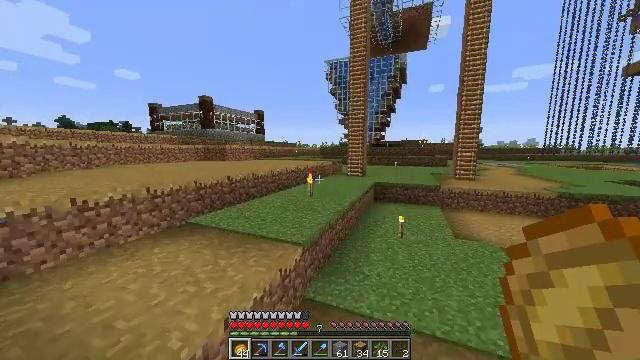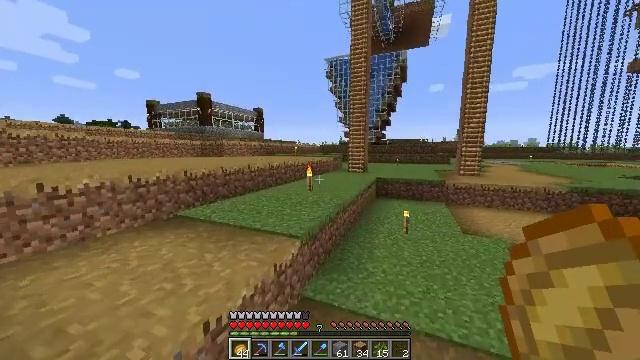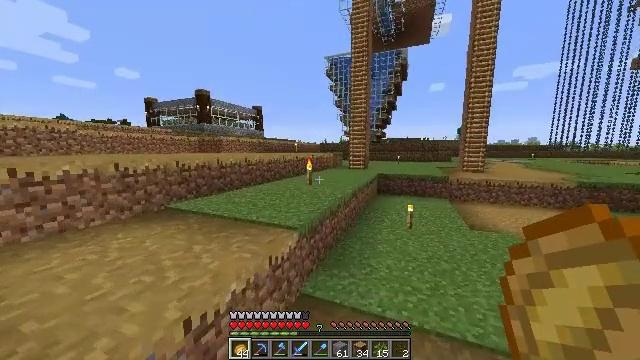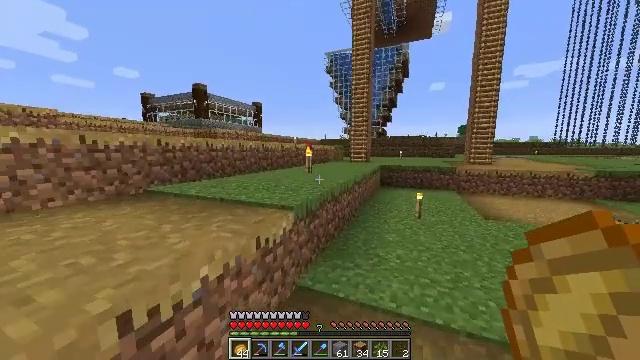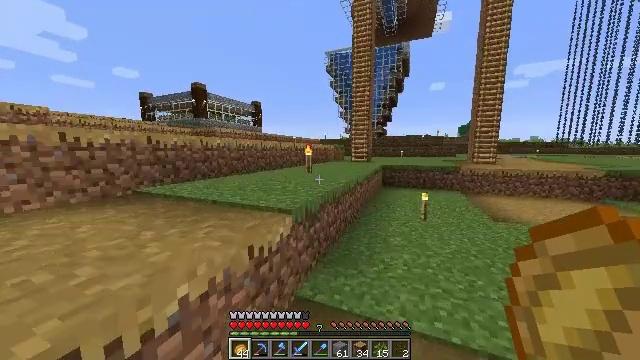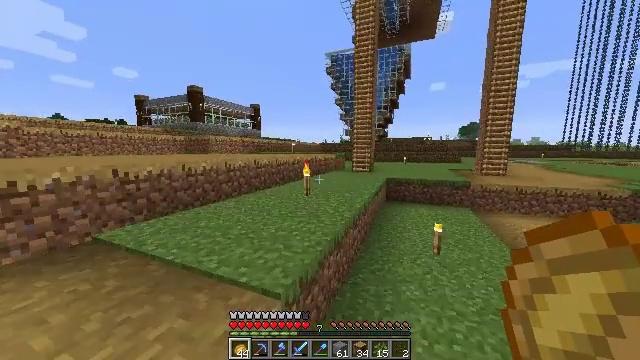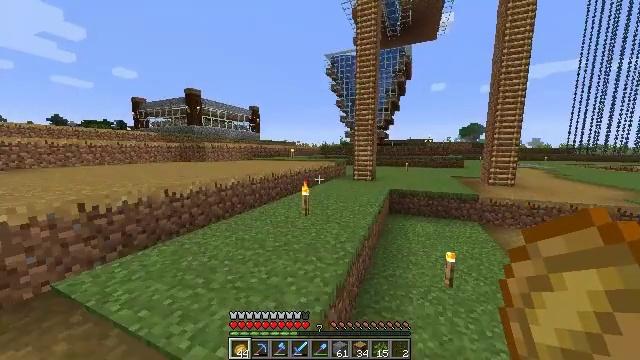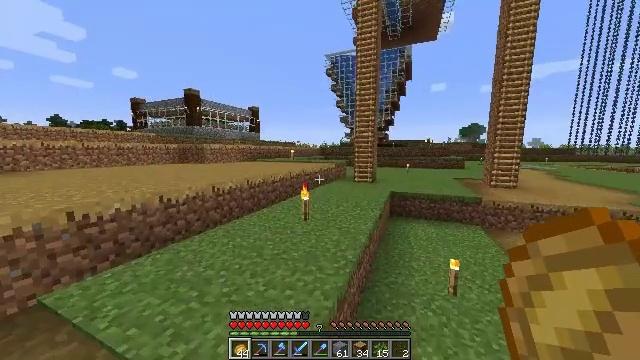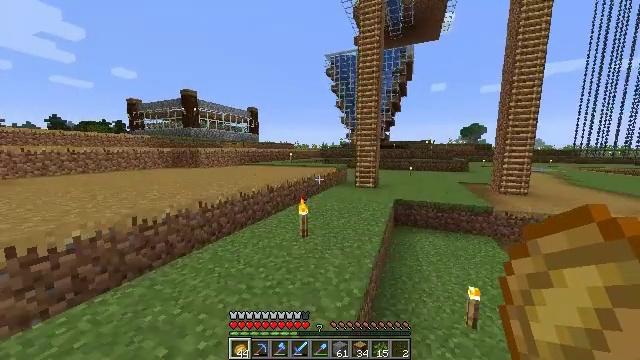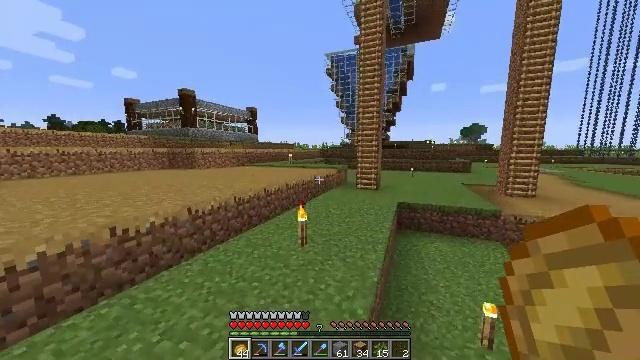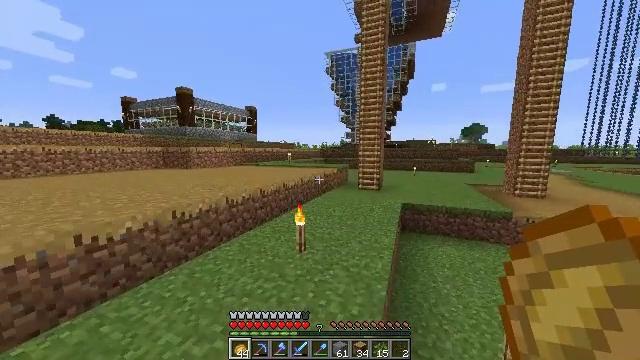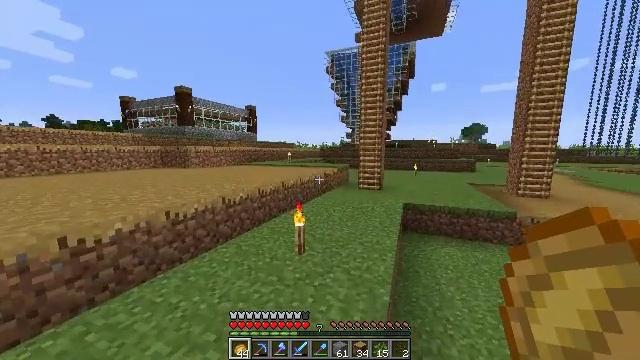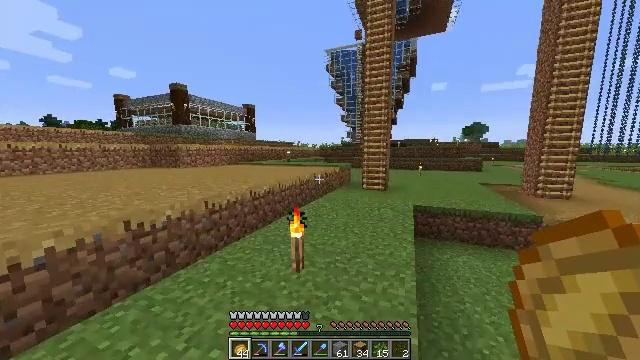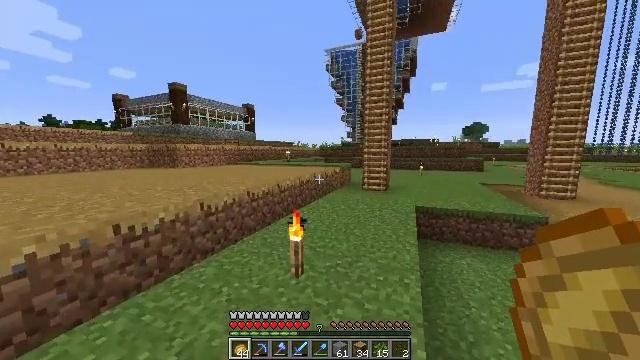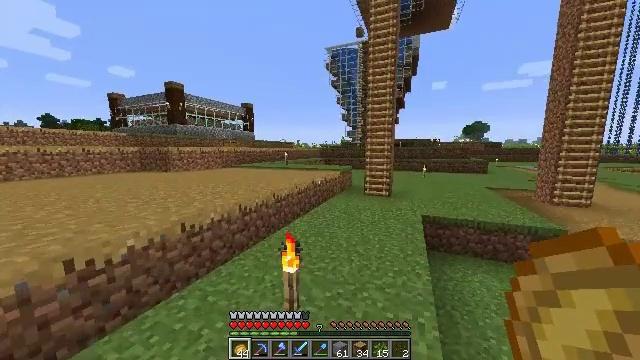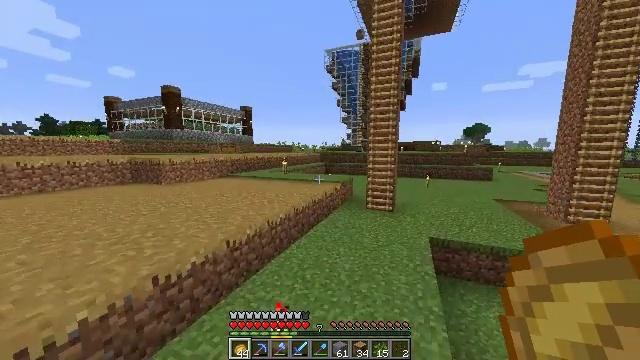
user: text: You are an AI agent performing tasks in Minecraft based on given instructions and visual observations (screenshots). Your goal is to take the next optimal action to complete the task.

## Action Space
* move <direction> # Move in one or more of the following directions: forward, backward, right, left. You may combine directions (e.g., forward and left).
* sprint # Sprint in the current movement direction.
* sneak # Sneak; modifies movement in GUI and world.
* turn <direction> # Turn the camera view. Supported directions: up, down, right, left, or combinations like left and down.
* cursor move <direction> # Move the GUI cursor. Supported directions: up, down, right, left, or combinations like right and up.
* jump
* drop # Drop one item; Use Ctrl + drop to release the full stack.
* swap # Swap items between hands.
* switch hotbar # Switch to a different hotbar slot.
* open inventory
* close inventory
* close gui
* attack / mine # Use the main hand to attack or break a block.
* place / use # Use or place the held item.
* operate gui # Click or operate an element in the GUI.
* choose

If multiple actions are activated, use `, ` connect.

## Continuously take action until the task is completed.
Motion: motion action
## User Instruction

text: Collect the brewing stand for reuse.
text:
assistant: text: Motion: move forward, sprint, jump
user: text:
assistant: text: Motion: move forward, sprint, jump
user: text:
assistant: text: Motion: move forward, sprint, jump
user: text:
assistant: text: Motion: move forward, sprint, jump
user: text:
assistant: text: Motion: move forward, jump
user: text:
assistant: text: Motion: move forward, jump
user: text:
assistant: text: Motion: move forward, jump
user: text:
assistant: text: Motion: move forward, jump
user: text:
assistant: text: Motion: move forward, jump
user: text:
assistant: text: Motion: move forward, jump
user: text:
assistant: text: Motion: move forward, jump
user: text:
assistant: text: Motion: move forward, jump
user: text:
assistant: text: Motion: move forward, sprint, jump
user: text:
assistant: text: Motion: move forward, sprint, jump
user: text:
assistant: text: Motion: move forward, sprint, jump
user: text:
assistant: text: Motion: move forward, sprint, jump
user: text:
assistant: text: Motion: move forward, jump
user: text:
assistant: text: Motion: move forward, jump
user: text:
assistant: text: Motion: move forward, jump
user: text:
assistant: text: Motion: move forward, jump
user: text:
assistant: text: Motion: move forward, jump
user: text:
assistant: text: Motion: move forward, jump
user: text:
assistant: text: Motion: move forward, sprint, jump
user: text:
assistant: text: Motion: move forward, sprint, jump
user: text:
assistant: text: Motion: move forward, sprint, turn left, jump
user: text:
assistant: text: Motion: move forward, sprint, turn left, jump
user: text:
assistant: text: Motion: move forward, jump
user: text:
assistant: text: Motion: move forward, jump
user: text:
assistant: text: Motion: move forward, jump
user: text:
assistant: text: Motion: move forward, jump